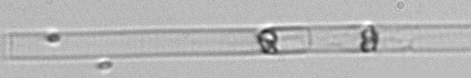
Label: Dactyliosolen_blavyanus